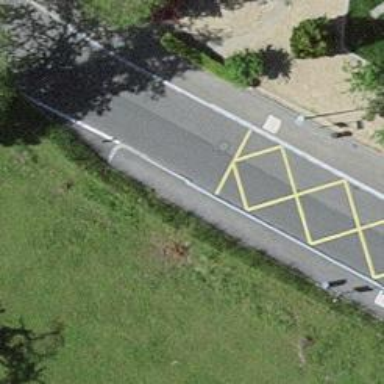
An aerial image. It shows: Public transport stop position.